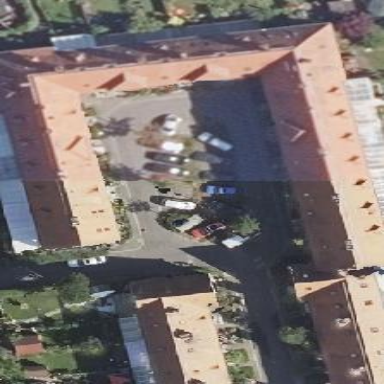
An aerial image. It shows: Parking area with asphalt surface.